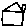
Label: house